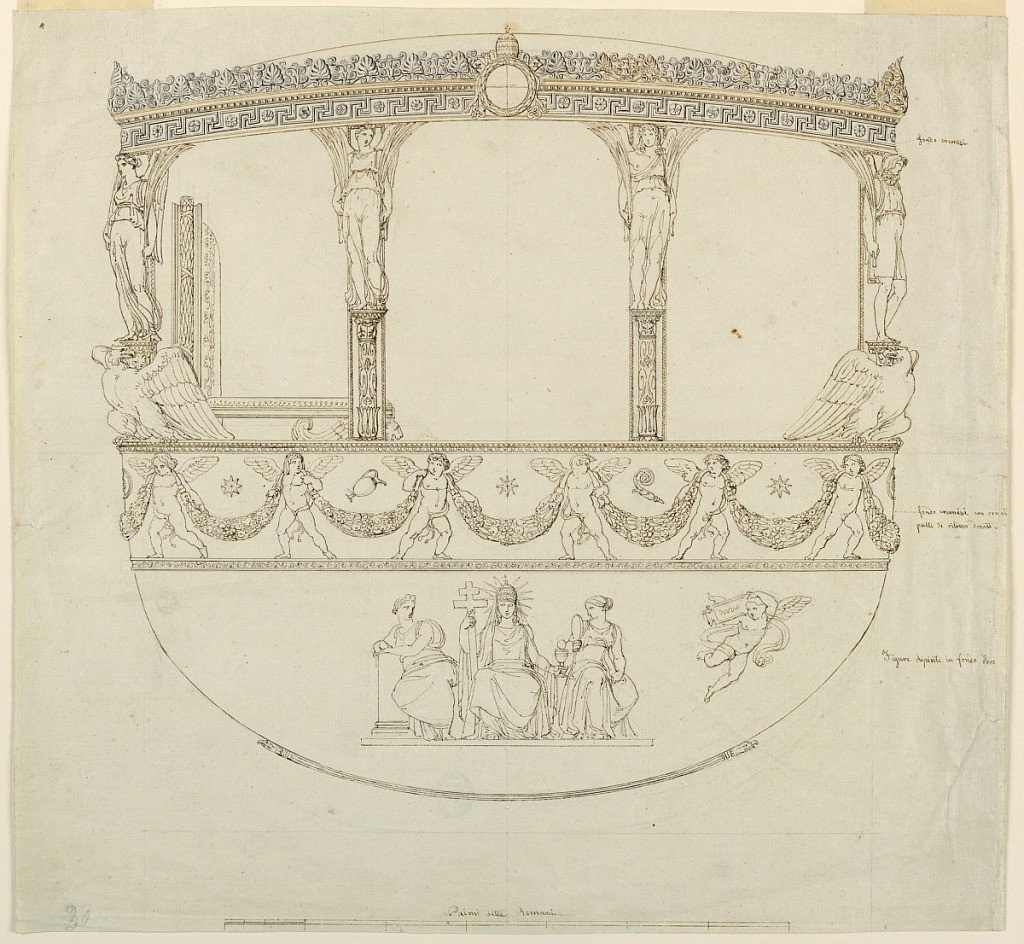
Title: Design for Parts of a Coach
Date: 1835–40
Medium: Pen and sepia ink, graphite on paper
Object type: Drawing
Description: Vertical rectangle. Design for parts of a coach more probably of Pope Gregory XVI (1831-1846) than Pope Pius IX (1846-1878). Profile view of the side of the body opposite the entrance side.  In the center of the frieze, papal escutcheon.  Three windows with angels as caryatids upon columns at the frame.  Below, a frieze with putti supporting garlands, as written at right: "fondo cremisi con ornat/ putti di relievo dorati." [crimson background with ornaments/ guilded cherubs relief] Below sitting- "Figure dispinte in fondo d'oro." [figures painted on gilded background.] Religion or Faith with Tiara, a nimbus of rays, the cross and chalice and Host, between Strength at left, Wisdom with the mirror at right.  At the sides one flying angel with a tablet is drawn.  The papal throne is visible.  Beside the frieze is written: "fondo cremisi." [crimson background] Below the scale: "Palmi sette Romani." [Romans seven palms]